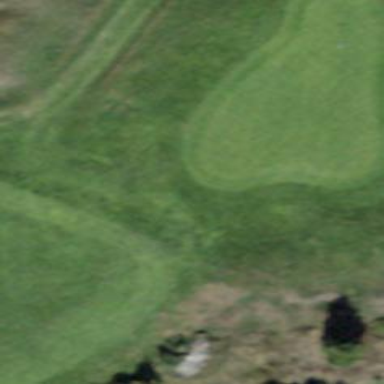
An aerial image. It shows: Green golf area with grass land use.